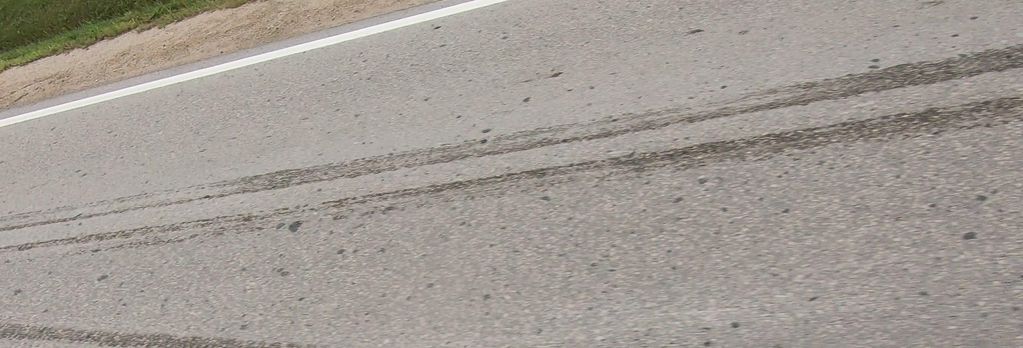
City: winnipeg